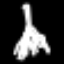
Label: fork